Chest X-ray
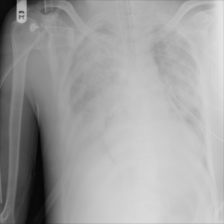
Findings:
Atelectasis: negative
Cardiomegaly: negative
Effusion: positive
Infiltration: negative
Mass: negative
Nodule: negative
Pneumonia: negative
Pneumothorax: negative
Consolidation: positive
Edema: negative
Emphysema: negative
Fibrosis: negative
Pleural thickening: negative
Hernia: negative